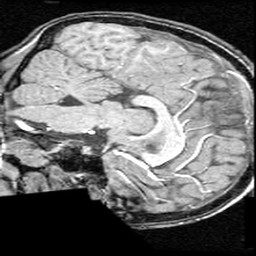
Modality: T1w
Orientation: sagittal
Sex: female
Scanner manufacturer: ge
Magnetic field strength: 1.5 T
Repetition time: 21 s
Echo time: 0.008 s